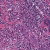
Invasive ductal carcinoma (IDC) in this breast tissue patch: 1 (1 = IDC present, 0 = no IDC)